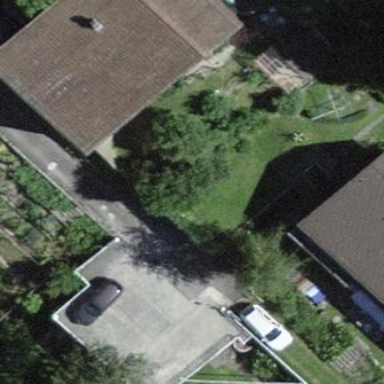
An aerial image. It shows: Garage building.